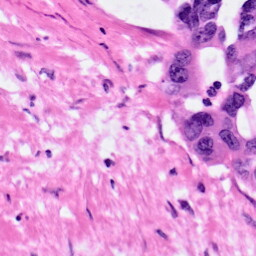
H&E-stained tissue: Pancreatic